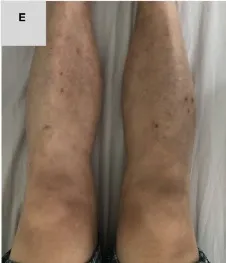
(D-F) The lesion of the right lower extremity was slightly relieved after taking famciclovir for 3 days.
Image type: medical_photograph (skin_photograph)